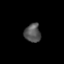
Tissue: prostate
Cell type: T cells
Senescence score: 0.1403
Nuclear area (px): 292
Mean DAPI intensity: 85